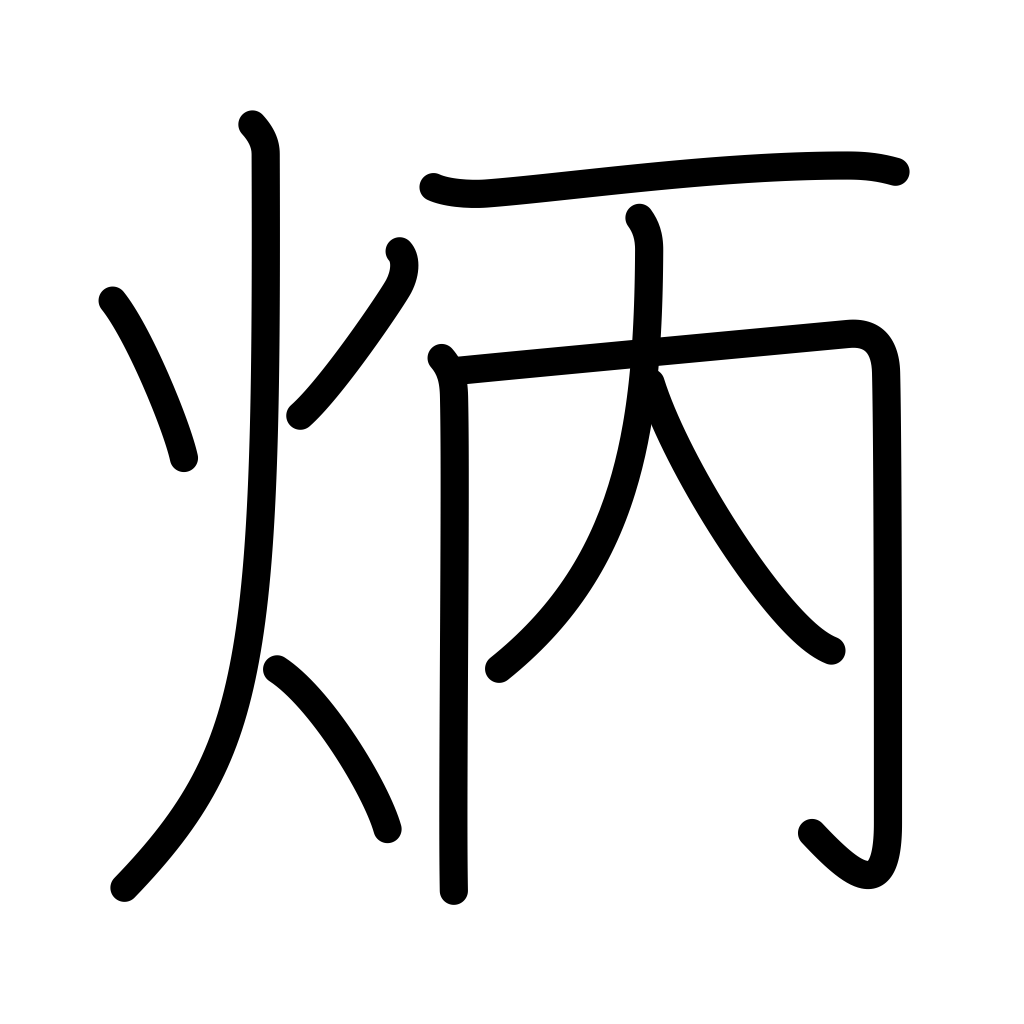
Meaning: clear & bright